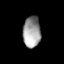
Tissue: lung
Cell type: Fibroblasts
Senescence score: 0.7094
Nuclear area (px): 536
Mean DAPI intensity: 157.047